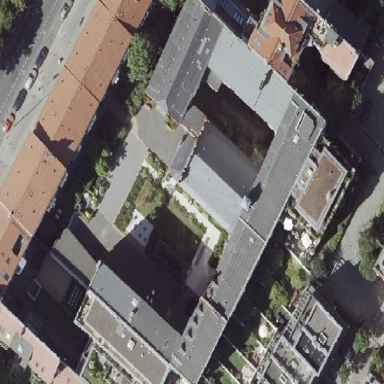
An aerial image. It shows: College building with grey exterior. The roof is made of red roof tiles and has gambrel shape.